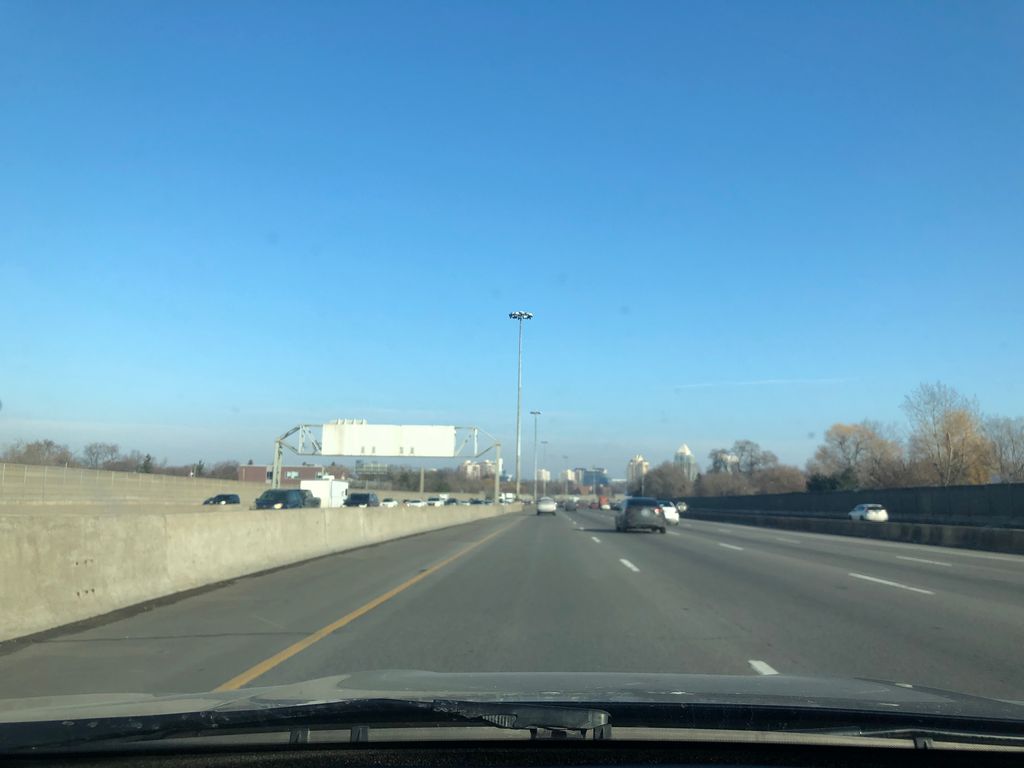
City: toronto